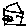
Label: house